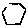
Label: hexagon